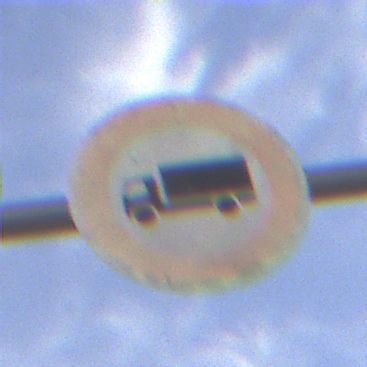
Verkehrszeichen: VerbotFuerKraftfahrzeugeUeberDreiKommaFuenfTonnen
Umgebung: Outdoor, Suburban
Tageszeit: MorningAfternoon
Wetter: PartlyCloudy
Licht: Natural
Jahreszeit: NotSpecified
Kontrast: HighContrast